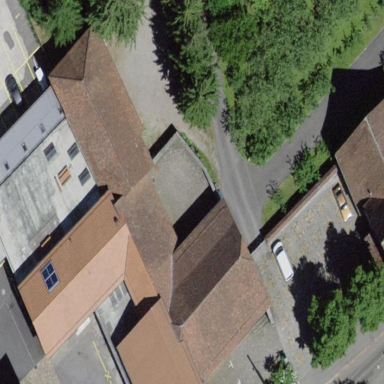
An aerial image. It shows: Building with half-hipped roof made of roof tiles.